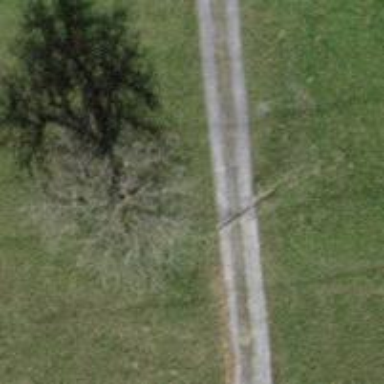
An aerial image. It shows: Broadleaved tree with lush leaves.